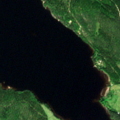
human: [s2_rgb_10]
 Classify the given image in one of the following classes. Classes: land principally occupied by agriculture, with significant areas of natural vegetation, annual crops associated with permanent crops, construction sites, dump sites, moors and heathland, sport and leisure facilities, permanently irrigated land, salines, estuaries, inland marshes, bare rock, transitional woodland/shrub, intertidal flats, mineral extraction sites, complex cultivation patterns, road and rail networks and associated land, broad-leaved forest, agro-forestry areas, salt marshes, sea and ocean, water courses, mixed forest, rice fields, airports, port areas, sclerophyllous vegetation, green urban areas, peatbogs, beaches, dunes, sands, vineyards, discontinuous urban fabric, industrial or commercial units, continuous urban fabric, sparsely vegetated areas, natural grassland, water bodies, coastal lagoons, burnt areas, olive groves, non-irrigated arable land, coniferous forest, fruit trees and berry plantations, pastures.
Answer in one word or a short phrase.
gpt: coniferous forest, mixed forest, water bodies